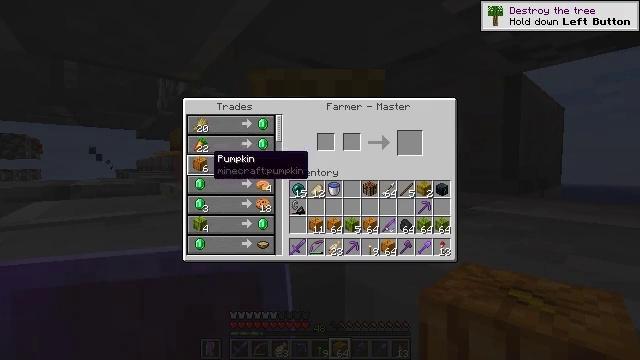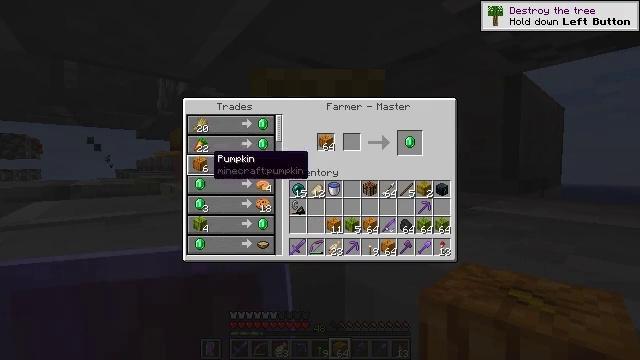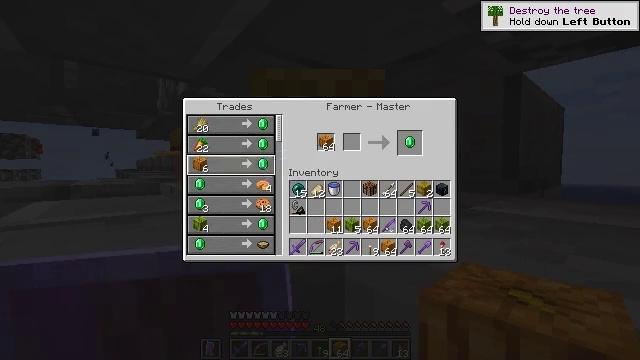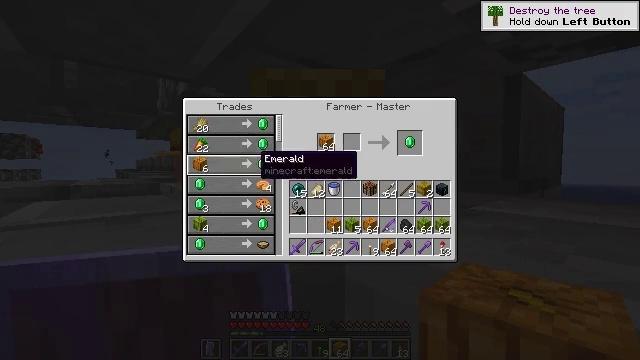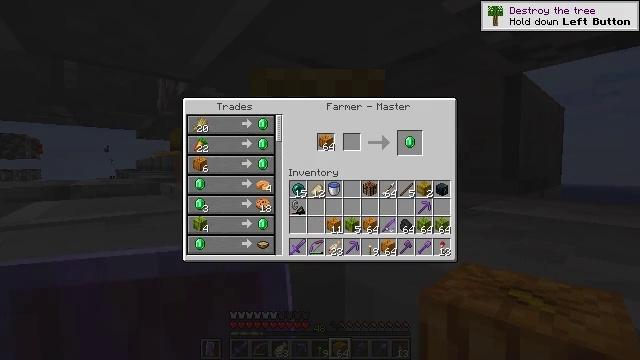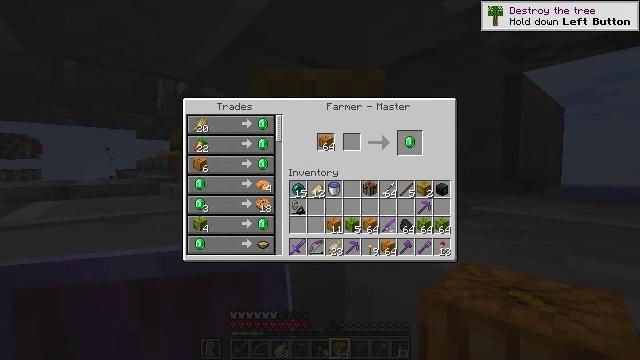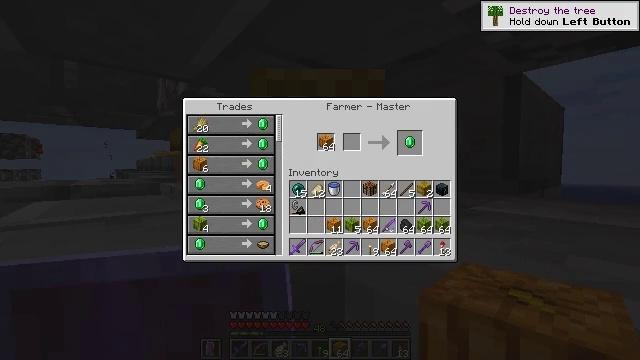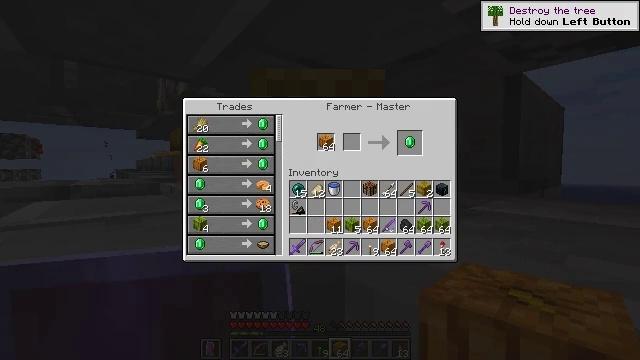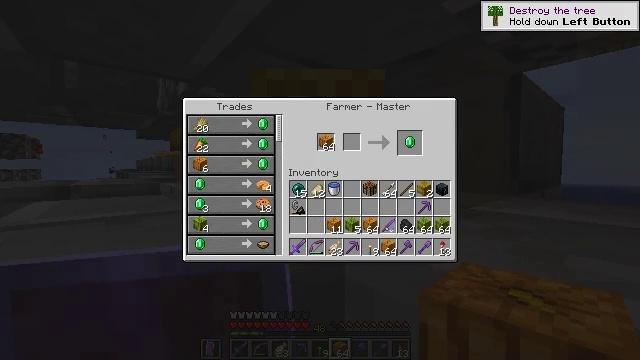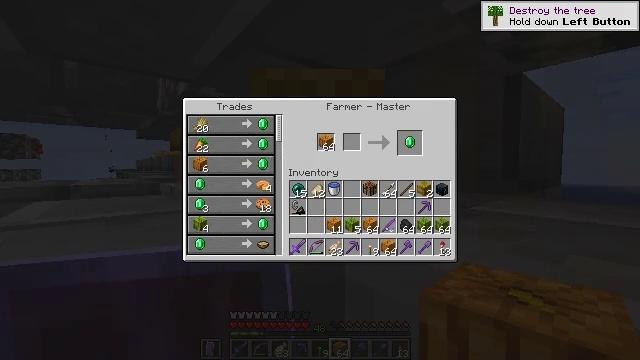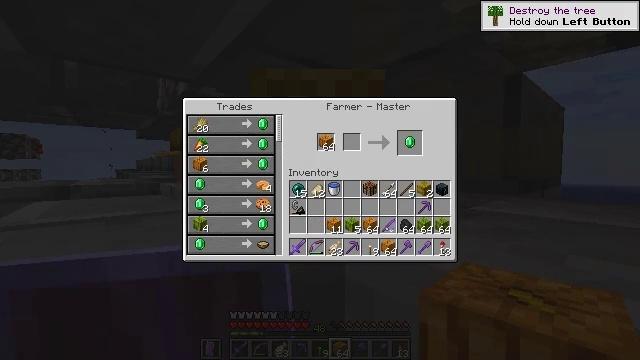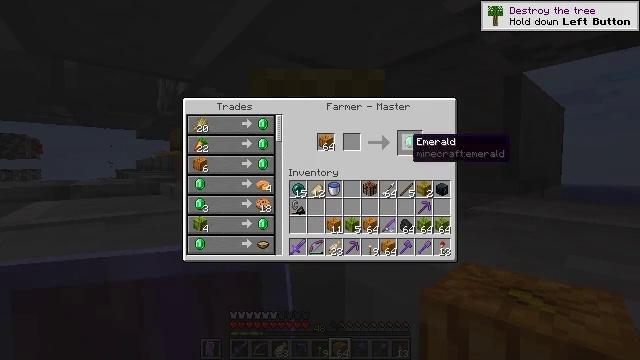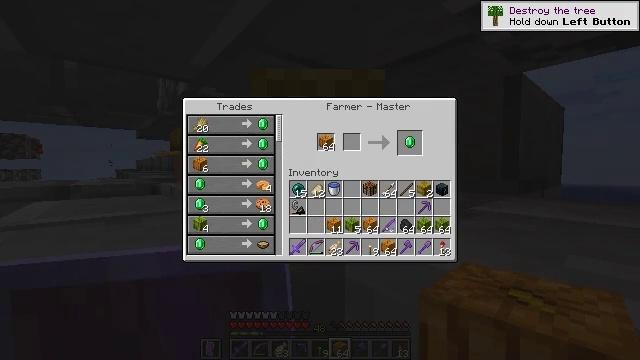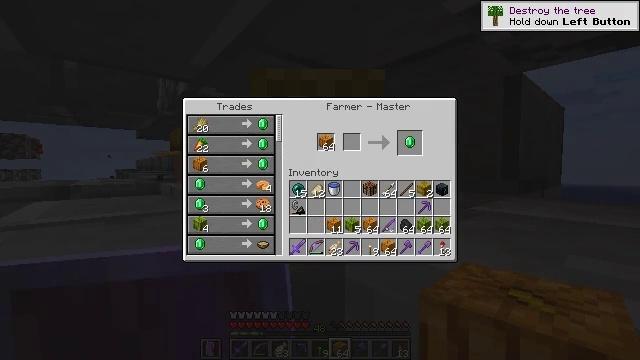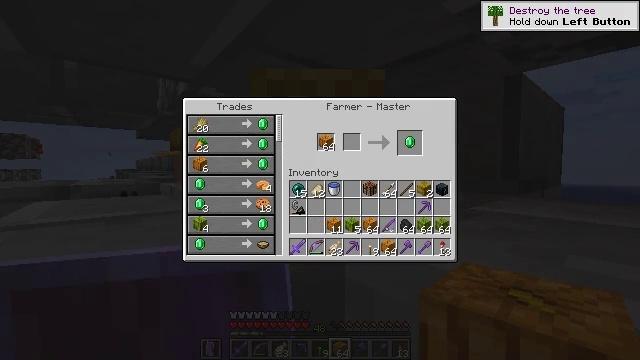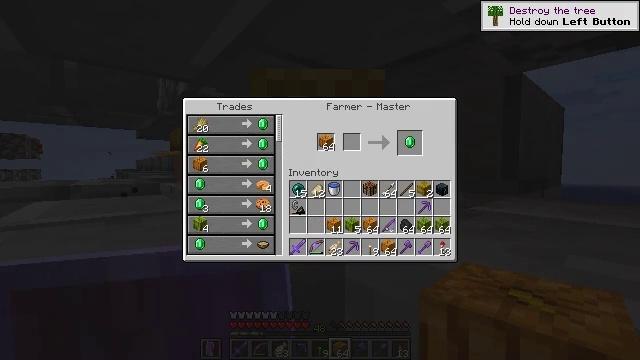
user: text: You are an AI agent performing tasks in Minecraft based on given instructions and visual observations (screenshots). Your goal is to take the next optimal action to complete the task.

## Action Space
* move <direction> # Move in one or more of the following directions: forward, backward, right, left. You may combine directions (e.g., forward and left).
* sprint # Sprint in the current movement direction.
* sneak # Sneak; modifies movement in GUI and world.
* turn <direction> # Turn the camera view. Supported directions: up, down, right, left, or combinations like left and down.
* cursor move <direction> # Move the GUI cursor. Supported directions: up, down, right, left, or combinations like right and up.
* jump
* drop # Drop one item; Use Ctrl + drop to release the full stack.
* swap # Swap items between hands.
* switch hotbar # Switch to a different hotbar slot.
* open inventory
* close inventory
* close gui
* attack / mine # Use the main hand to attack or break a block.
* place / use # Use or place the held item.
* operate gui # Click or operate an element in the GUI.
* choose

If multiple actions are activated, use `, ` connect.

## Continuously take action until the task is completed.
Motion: motion action
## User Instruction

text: craft item air
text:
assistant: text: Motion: sneak, attack / mine
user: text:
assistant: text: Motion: sneak, attack / mine
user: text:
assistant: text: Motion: sneak, turn right
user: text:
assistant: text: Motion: sneak, turn right
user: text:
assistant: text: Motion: sneak, turn right
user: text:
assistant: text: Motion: sneak, turn right
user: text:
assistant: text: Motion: sneak, turn right
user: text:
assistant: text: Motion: sneak
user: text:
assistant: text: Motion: sneak
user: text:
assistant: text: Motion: sneak
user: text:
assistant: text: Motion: sneak, turn right
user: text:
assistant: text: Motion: sneak, turn right
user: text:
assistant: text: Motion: sneak, turn right
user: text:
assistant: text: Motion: sneak
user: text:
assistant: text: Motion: sneak, turn left
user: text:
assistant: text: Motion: sneak, turn left
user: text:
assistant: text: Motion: sneak
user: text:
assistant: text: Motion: sneak
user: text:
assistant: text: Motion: sneak
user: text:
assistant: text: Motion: sneak
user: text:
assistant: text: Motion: sneak
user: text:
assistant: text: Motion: sneak
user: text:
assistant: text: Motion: sneak
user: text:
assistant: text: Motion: sneak, attack / mine, jump
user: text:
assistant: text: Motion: sneak, attack / mine, jump
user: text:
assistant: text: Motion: sneak, attack / mine, jump
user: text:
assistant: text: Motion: sneak
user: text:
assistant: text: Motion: sneak, attack / mine, jump
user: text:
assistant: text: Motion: sneak, attack / mine, jump